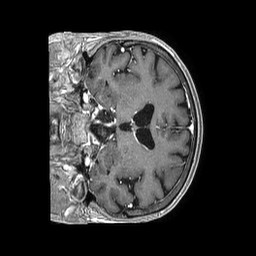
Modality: T1w
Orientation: coronal
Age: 73
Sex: female
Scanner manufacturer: philips
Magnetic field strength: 1.5 T
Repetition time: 0.007508 s
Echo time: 0.003413 s